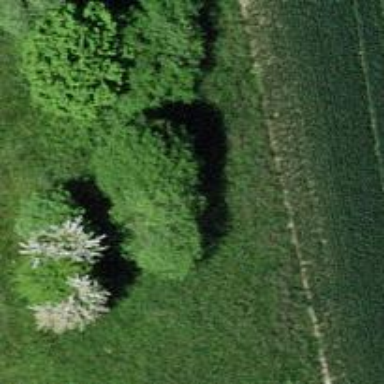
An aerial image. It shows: Hedge acting as barrier.